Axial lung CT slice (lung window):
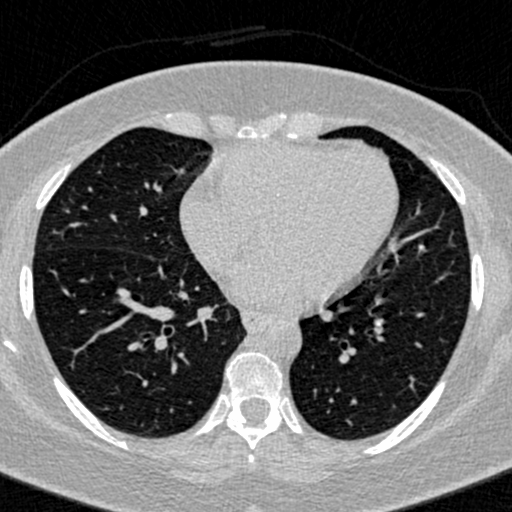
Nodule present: no